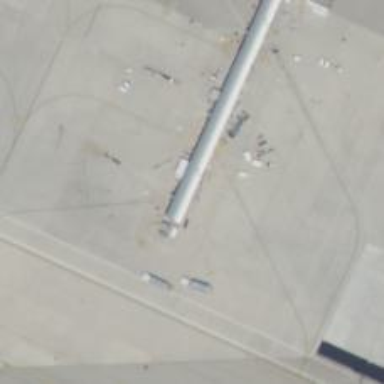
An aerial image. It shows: Airport gate.